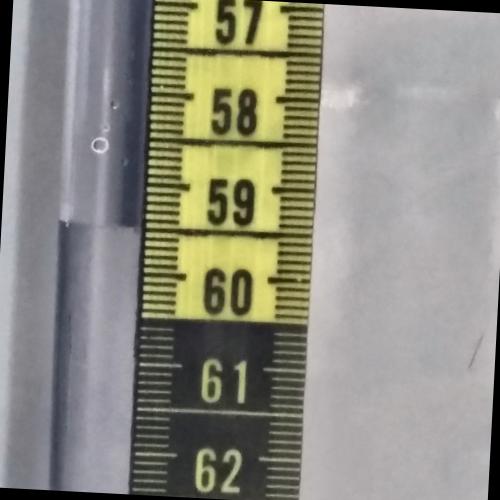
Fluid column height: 59.5 cm